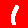
Digit: 1